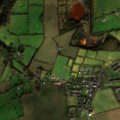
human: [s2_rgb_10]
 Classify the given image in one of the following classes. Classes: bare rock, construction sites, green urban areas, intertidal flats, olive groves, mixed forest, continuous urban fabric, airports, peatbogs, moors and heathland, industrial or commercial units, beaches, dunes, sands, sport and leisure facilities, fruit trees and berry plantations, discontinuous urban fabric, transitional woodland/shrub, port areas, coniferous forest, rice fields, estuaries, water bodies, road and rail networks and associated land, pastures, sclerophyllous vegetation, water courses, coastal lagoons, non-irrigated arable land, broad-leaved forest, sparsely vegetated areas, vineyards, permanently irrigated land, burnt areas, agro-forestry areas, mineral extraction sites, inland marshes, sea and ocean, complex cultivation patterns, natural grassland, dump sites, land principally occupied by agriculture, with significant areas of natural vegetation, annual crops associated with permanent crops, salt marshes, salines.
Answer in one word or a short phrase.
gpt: discontinuous urban fabric, non-irrigated arable land, pastures, broad-leaved forest